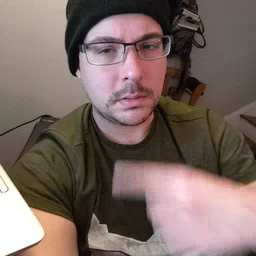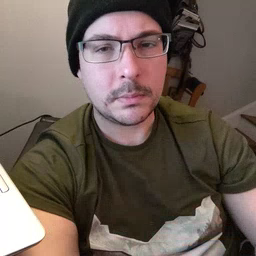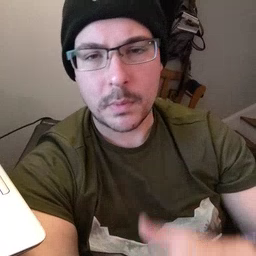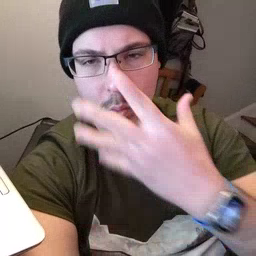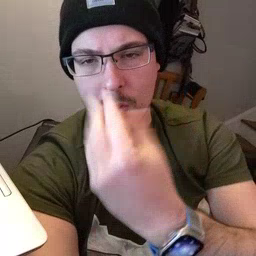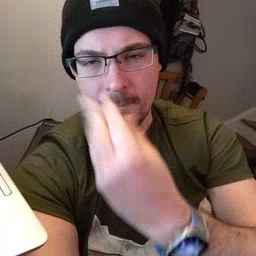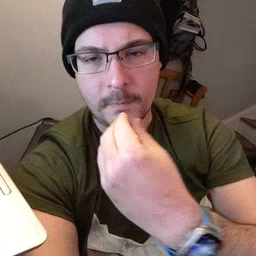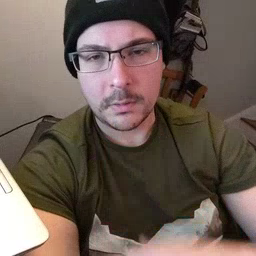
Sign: wolf